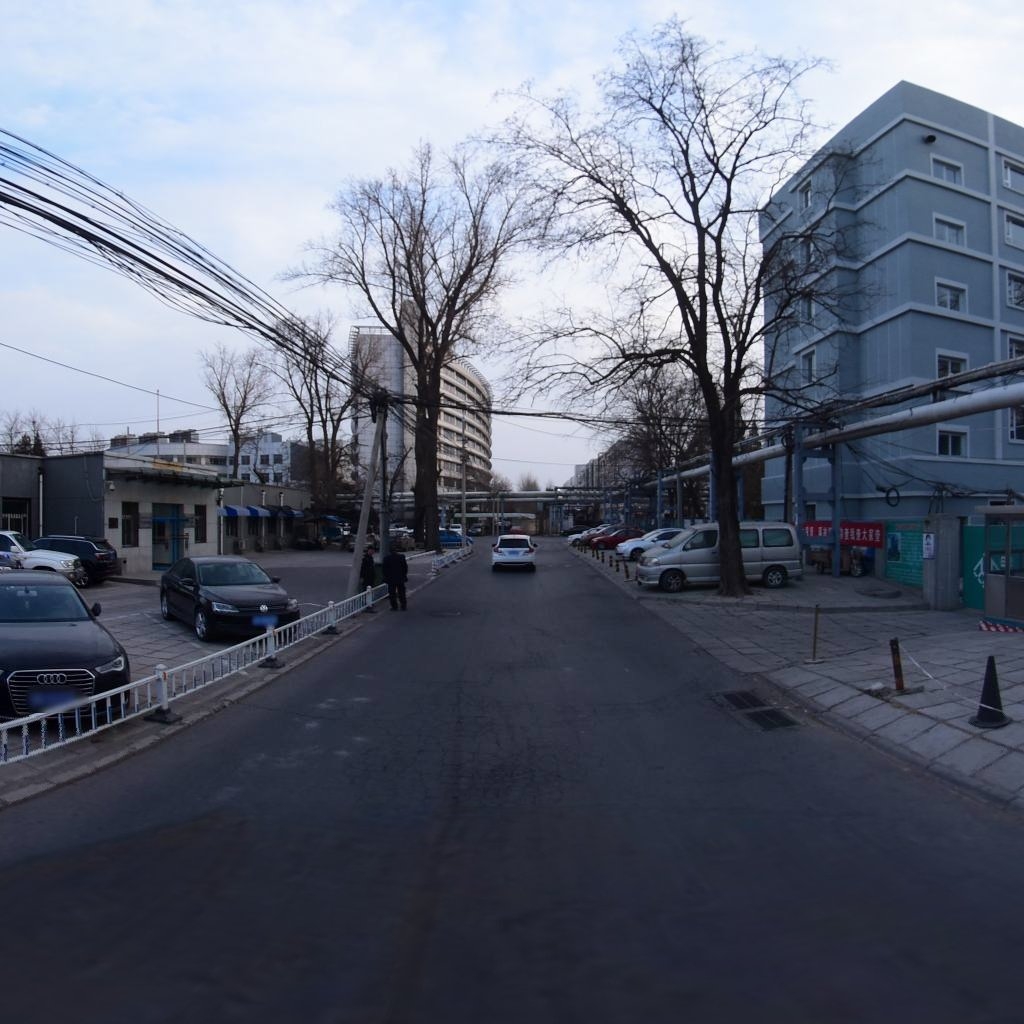
Region: Chaoyang
Road damage annotations: transverse crack, alligator crack, manhole cover